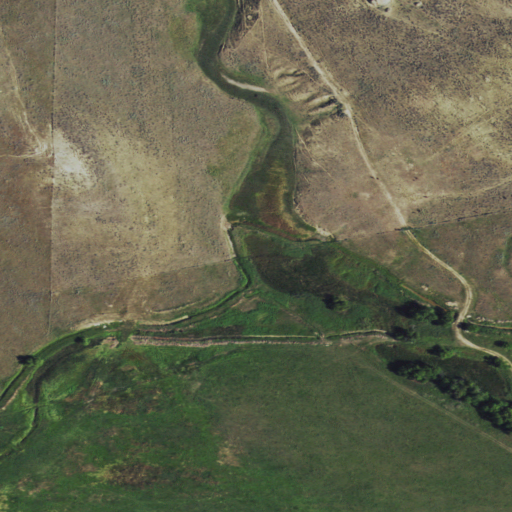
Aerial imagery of valley in Wyoming named Butterfield Draw containing grassland, pasture, shrub, herbaceous wetlands, and woody wetlands